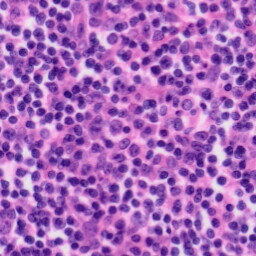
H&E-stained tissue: Tonsil